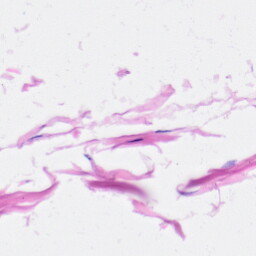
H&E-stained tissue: Heart